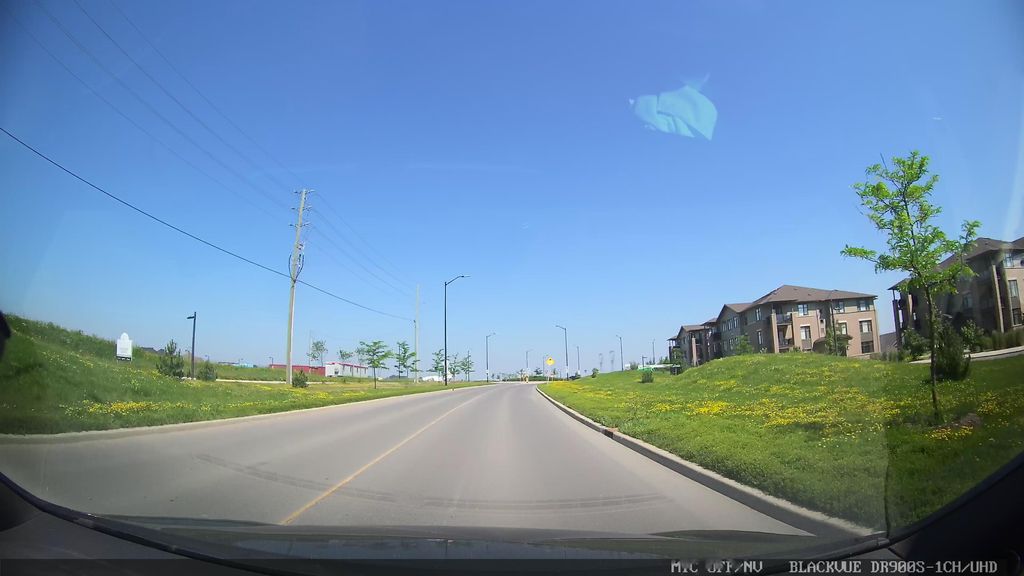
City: ottawa-gatineau